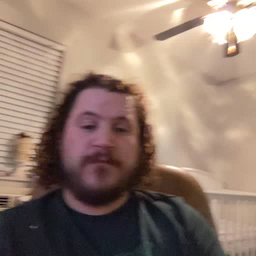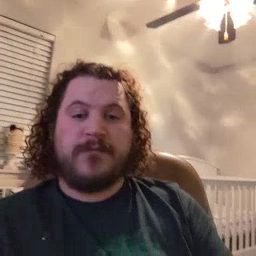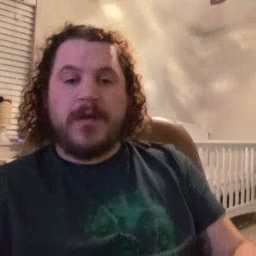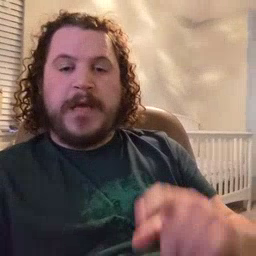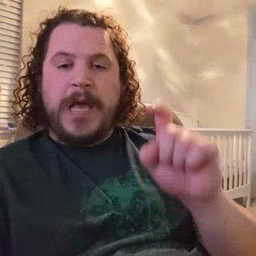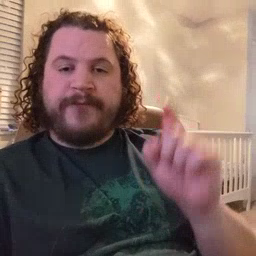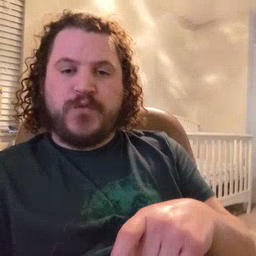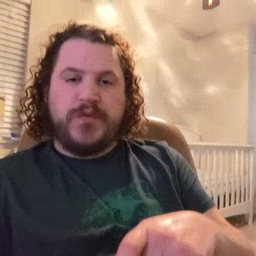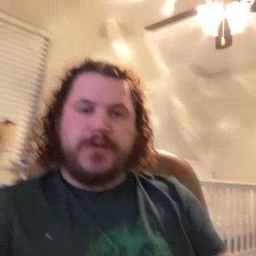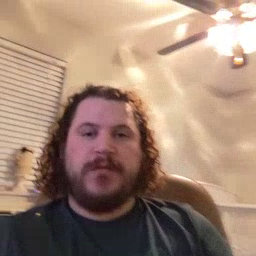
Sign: haveto